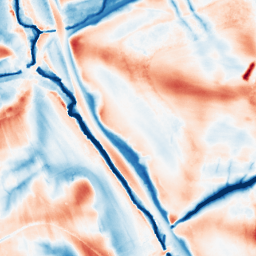
Category: edge_preserving
Decomposition family: guided
Decomposition parameters: radius: 16
eps: 0.001
Upsampling method: linear_exact
Upsampling parameters: scale: 4
Upsampling scale: 4